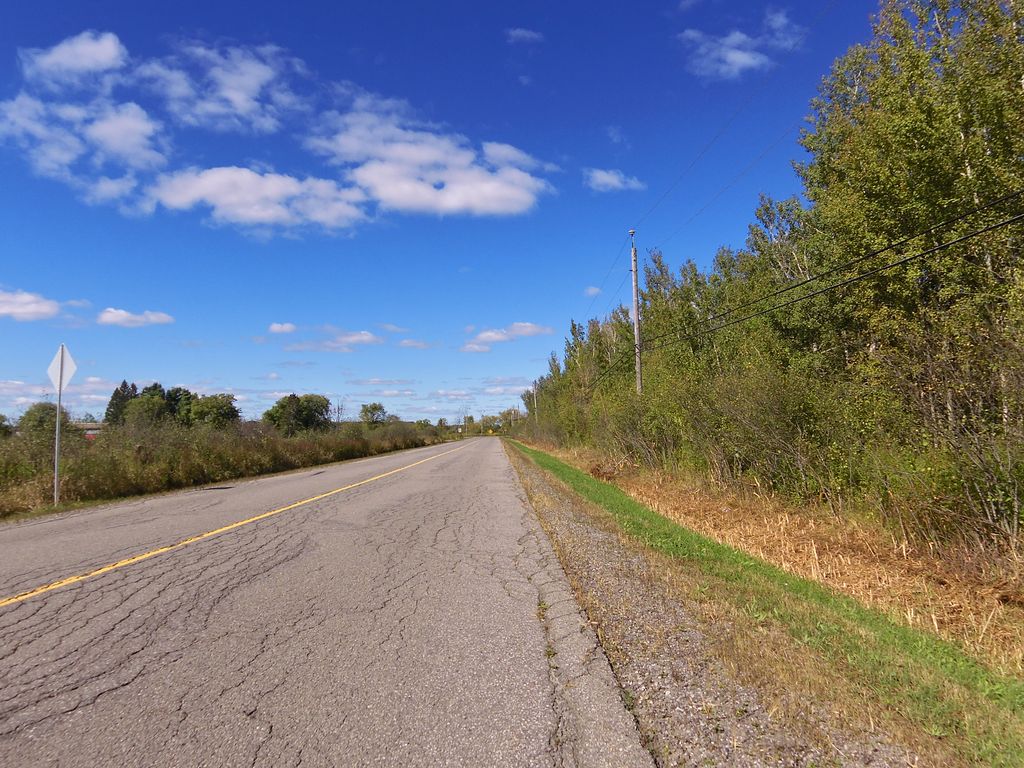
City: ottawa-gatineau